Field crop: maize
Growth stage: 2
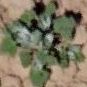
Species: chenopodium